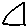
Label: triangle